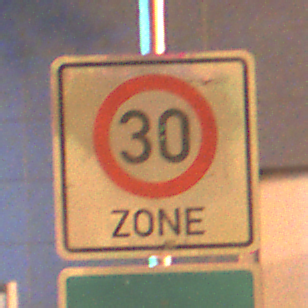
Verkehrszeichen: BeginnZone30
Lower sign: Sackgasse
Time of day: Night
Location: Outdoor (Urban)
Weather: PartlyCloudy
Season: NotSpecified
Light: Artificial